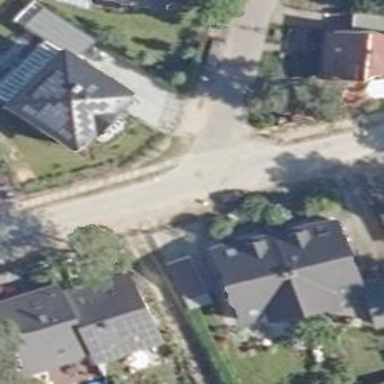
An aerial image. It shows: Driveway.